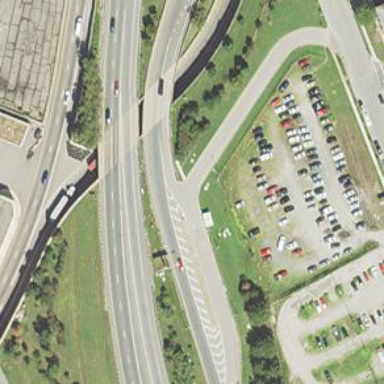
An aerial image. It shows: Asphalt motorway link.